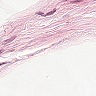
Metastatic tissue present: no